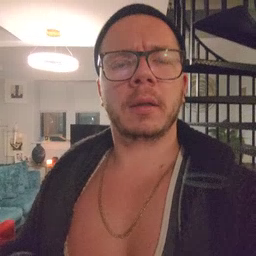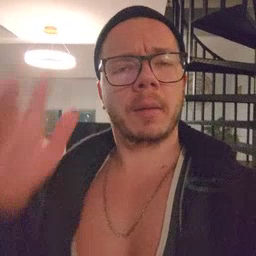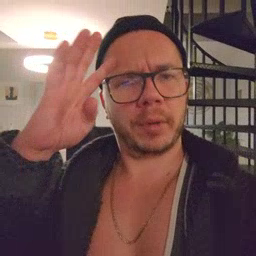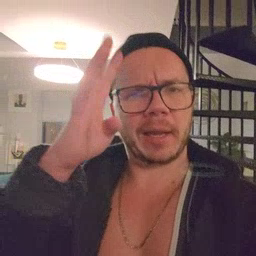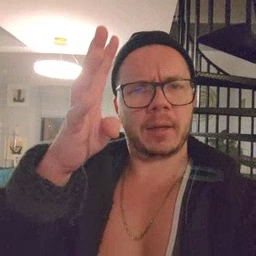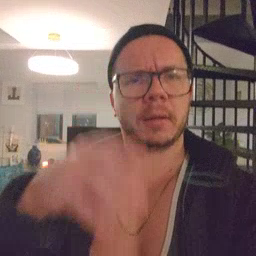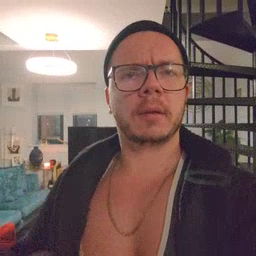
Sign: pretend